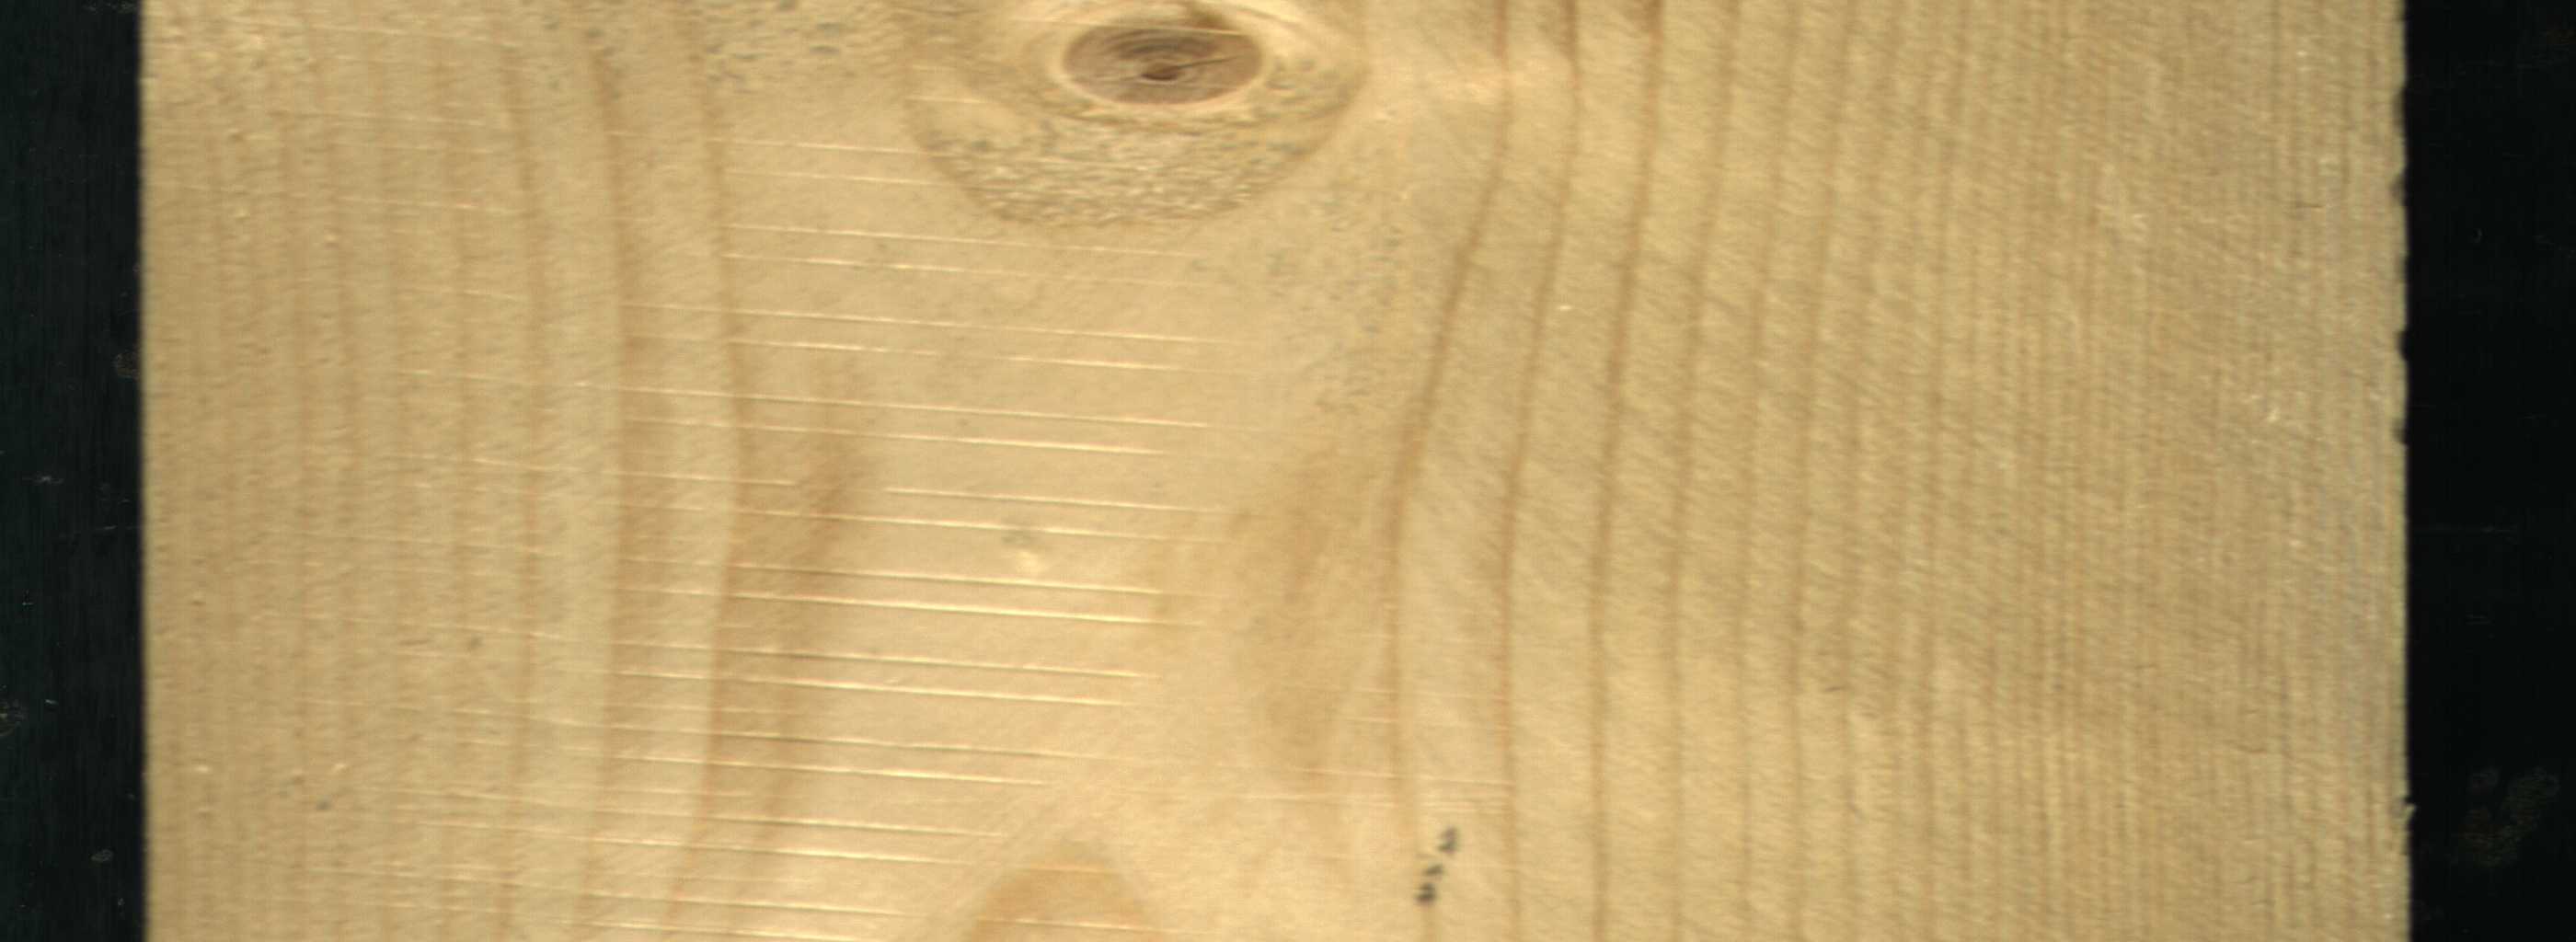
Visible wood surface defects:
Live_Knot